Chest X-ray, PA view. Patient: 58 years old, sex M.
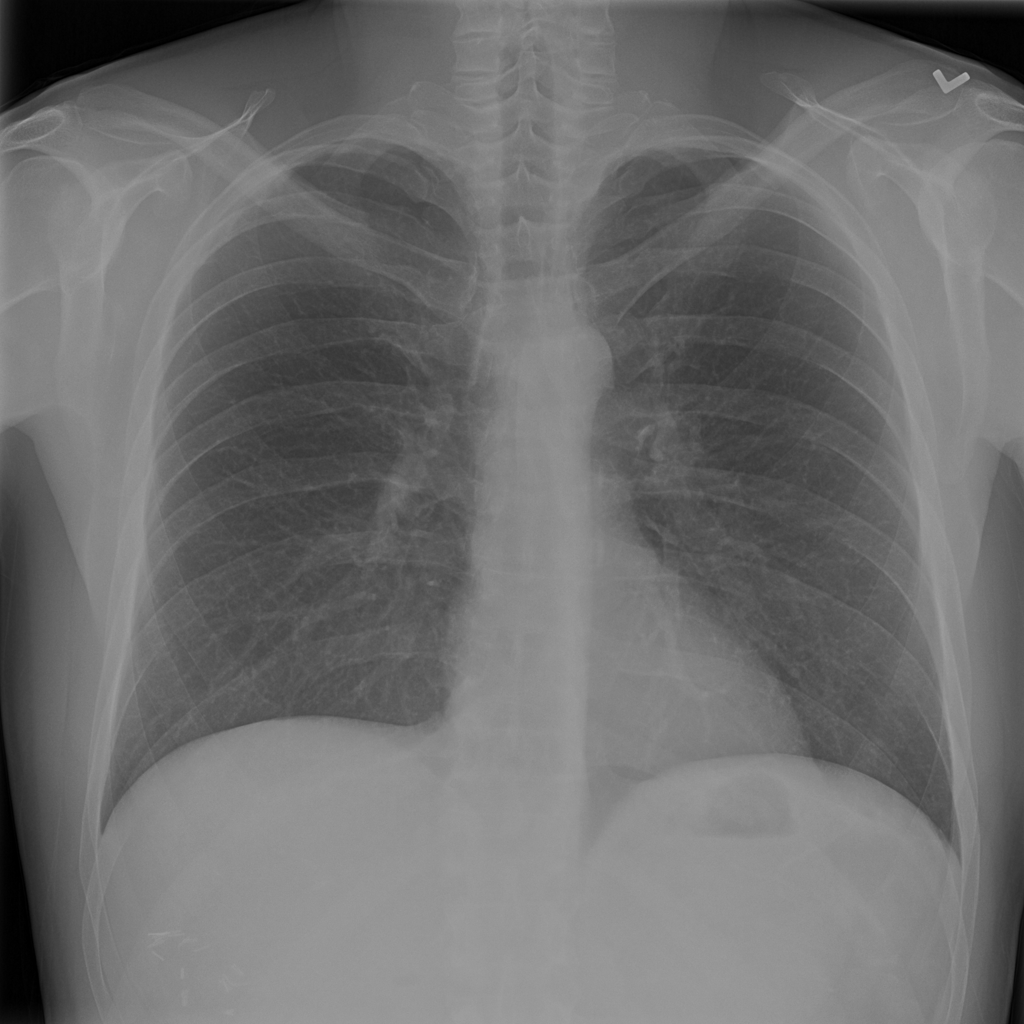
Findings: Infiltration